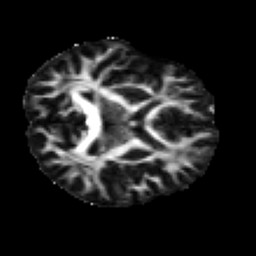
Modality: FA
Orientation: axial
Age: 33
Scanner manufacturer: siemens
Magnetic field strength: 3 T
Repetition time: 2.2 s
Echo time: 0.084 s